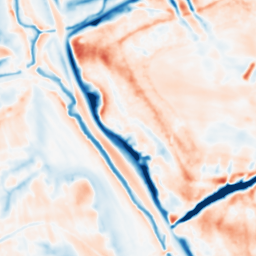
Category: multiscale
Decomposition family: dog_multiscale
Decomposition parameters: sigma_ratio: 1.4
n_scales: 6
base_sigma: 1
Upsampling method: bilinear
Upsampling parameters: scale: 8
Upsampling scale: 8